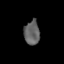
Tissue: lung
Cell type: Others
Senescence score: 0.21
Nuclear area (px): 370
Mean DAPI intensity: 97.457